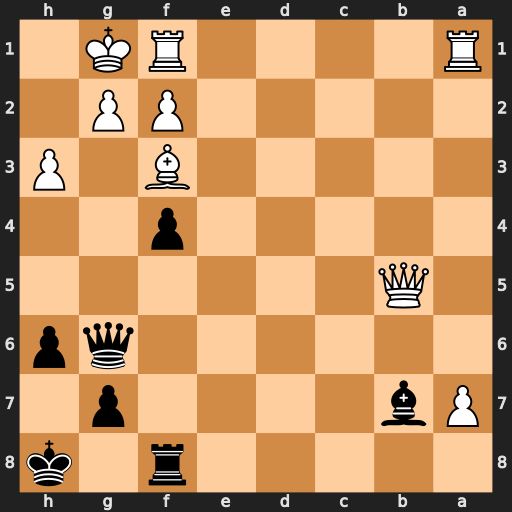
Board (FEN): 5r1k/Pb4p1/6qp/1Q6/5p2/5B1P/5PP1/R4RK1
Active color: b
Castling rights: -
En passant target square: -
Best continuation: Bxf3 g3 fxg3 Qe5 gxf2+